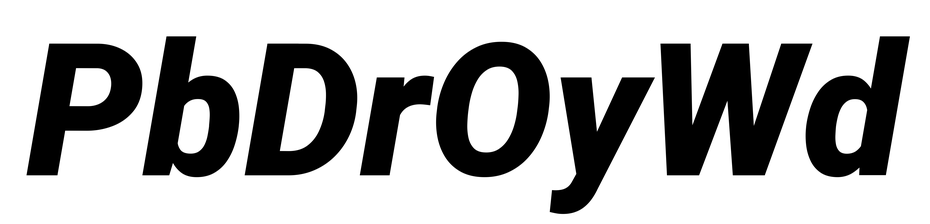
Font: Roboto-Italic_Black_Italic